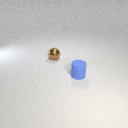
small brown metal sphere behind small blue rubber cylinder